Question: I have a database in Microsoft SQL Server where the table names look like . For example, Accounts.BankTransactionBASE or CustomerService.SurveyCommentBASE. I don't think the entire name is the name of the table, because when I find the name of the tables in the database using sys.tables, it only gives the second part of the name which is SurveyCommentBASE. Please see the image below.

I have two questions
1. What is this first part of the name?
2. How do I (change the 'select * from sys.tables' sql command) to get the first part of the name along with the second name, so I can perform my queries?
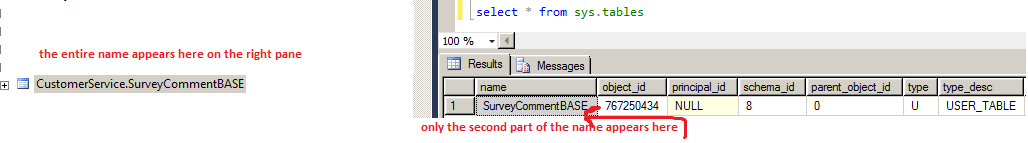
Answer: Naming format in SQL Server is: 'servername.databasename.schemaname.tablename'. Typically only the last two are needed; the database name and server name are generally omitted as unnecessary unless you're working across multiple databases and/or servers.
In your case, the firstpart is the schema name and the secondpart is the table name. It's considered to be a good practice to use both schema and table name together to refer to tables, views, etc. in SQL Server.